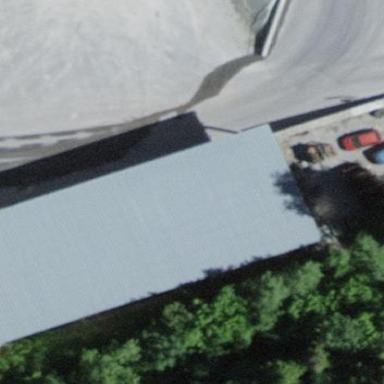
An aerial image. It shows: Industrial building.